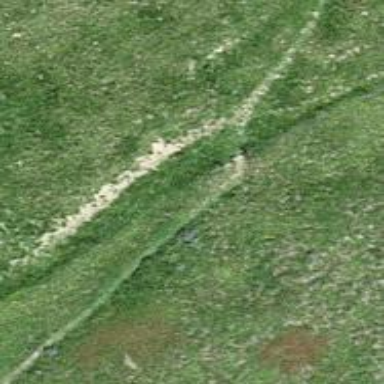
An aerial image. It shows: Path.